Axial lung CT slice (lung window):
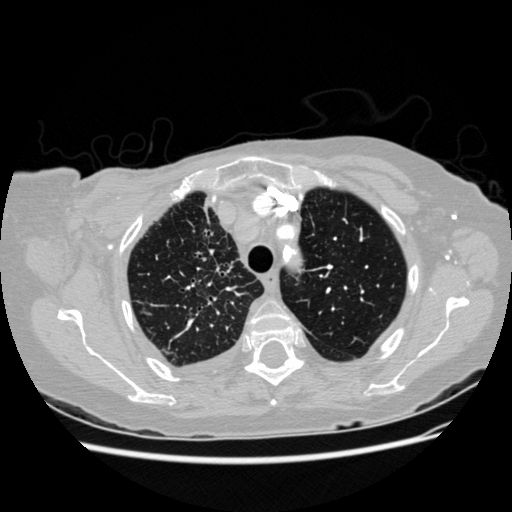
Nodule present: no